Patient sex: M
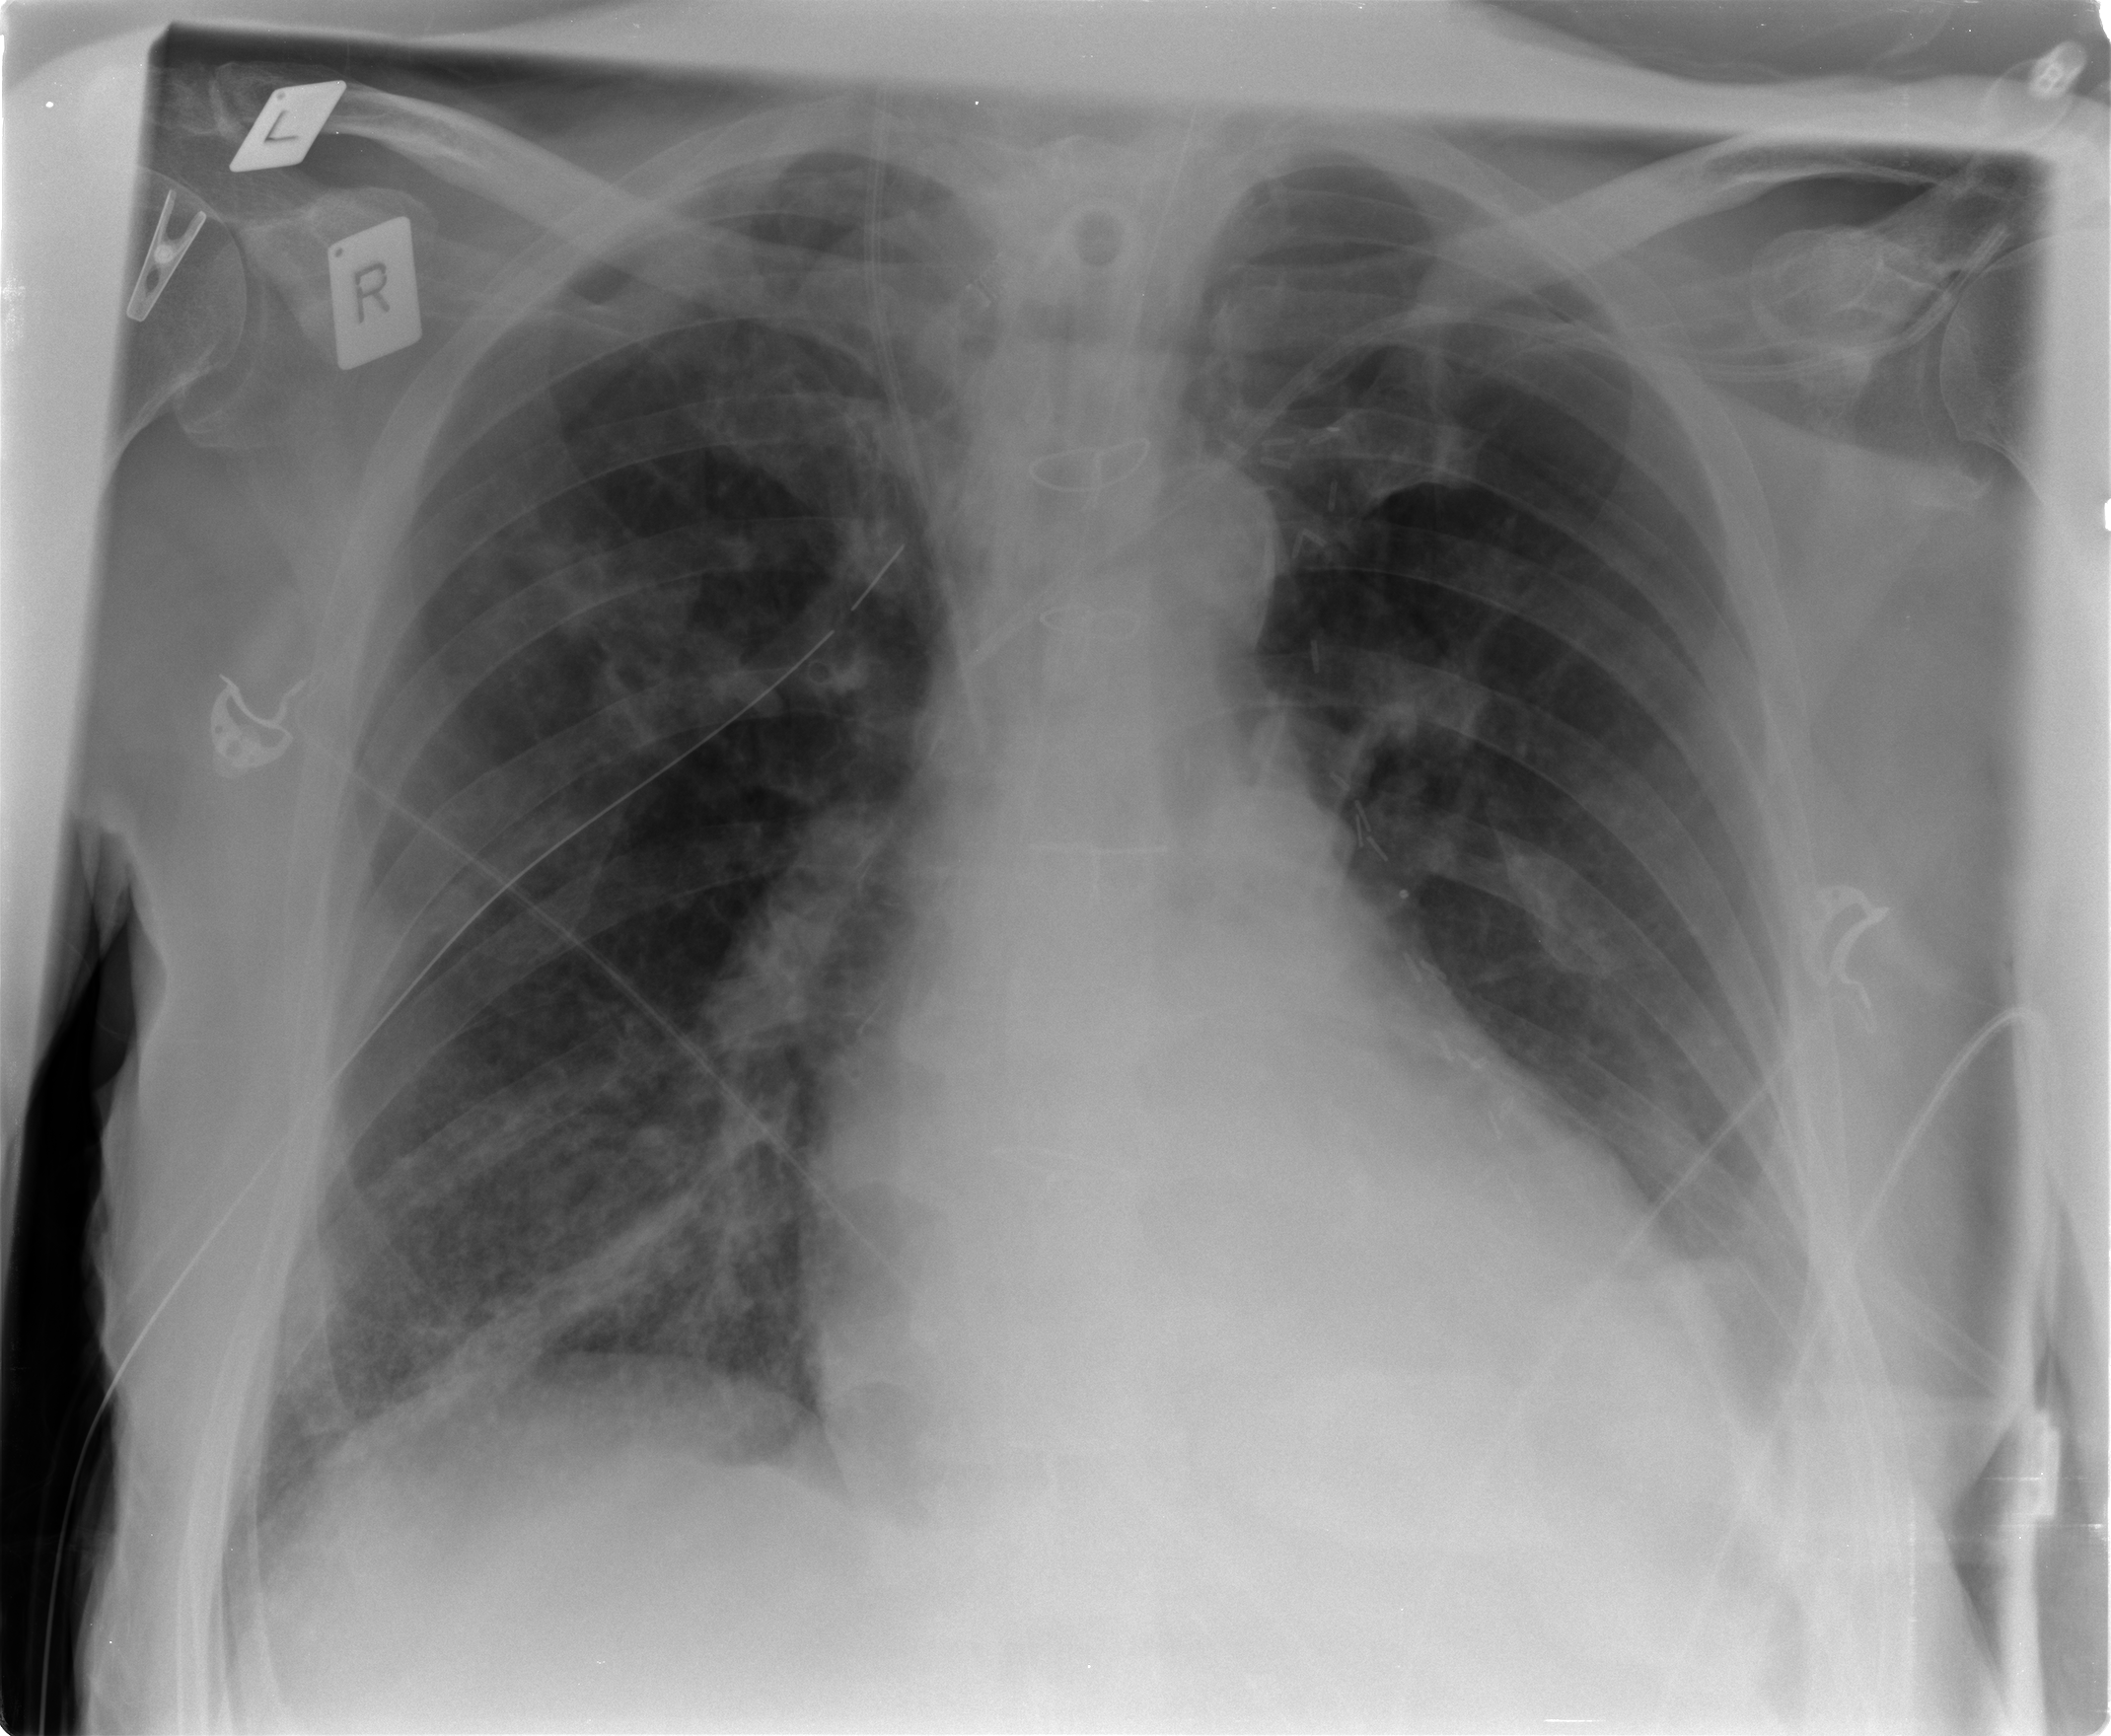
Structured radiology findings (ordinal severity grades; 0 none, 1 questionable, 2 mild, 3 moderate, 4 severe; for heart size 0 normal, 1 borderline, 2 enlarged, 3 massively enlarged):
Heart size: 2
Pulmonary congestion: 2
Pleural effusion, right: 1
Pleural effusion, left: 1
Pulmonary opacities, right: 2
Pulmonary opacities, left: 1
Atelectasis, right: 2
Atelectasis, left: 1